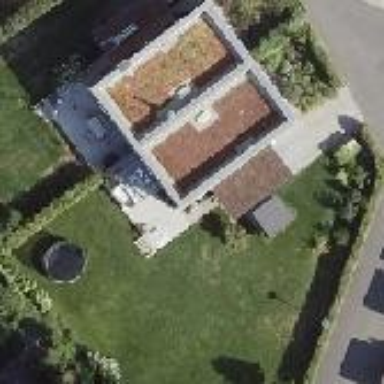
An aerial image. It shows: Brown house with flat roof.